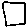
Label: square